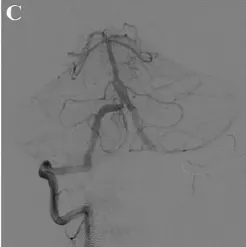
First postoperative DSA and CTA examination. Balloon combined with a coil, and ,Onyx embolization, leaving an anastomotic muscular branch backflow vertebral artery supplying blood to fistula B.
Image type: radiology (ct)